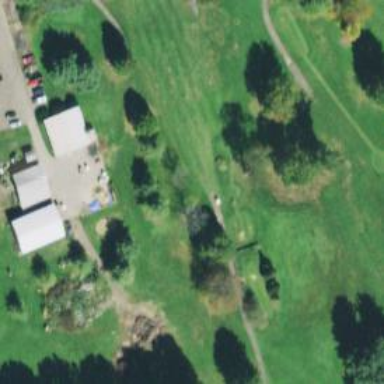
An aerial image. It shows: Grassy area designated as golf tee.